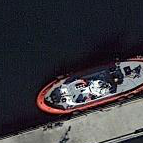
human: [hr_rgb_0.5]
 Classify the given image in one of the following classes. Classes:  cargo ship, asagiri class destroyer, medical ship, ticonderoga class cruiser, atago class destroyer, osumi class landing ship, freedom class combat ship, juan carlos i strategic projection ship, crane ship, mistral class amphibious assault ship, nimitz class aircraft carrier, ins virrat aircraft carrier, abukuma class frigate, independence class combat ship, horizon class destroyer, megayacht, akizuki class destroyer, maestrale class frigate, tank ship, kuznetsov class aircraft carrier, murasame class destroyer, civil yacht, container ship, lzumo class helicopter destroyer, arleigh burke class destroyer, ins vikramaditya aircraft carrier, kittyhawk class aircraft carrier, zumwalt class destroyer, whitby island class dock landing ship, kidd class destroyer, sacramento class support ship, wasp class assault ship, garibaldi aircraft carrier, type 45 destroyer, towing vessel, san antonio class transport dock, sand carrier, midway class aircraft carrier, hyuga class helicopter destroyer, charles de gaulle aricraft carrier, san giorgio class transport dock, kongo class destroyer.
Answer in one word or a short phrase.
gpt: Towing vessel